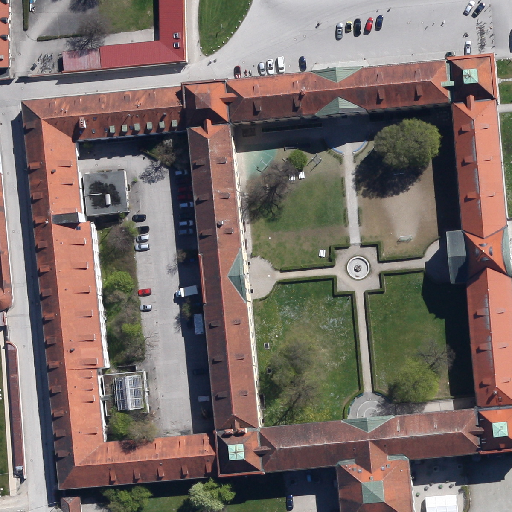
Referring expression: truck in the parking area